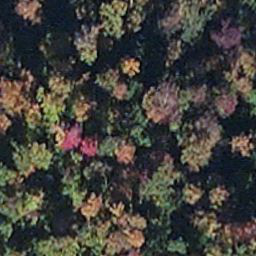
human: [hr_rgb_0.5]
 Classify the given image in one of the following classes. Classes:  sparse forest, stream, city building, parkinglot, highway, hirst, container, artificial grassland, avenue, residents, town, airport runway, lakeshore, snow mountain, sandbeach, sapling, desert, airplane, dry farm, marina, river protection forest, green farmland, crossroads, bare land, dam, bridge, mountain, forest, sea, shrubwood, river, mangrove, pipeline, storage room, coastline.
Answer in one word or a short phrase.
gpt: mangrove